Question: i am wondering about what exactly a blob is? Is it is possible to reduce background noises in the image? Or is it possible to find largest region in and image, more epecifically if an image contains hand and head segments only then is it possible to separete hand or head regions only?? ??
> Suggest me, i have an image containing hand gesture only. I used skin
detection technique to do so. But the problem is i have small other
noises in the image that have same color as hand(SKIN). I want typical
hand gestures only, with removed noises. Help me??

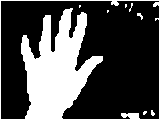
Answer: Using the <URL>, any reason you can't just clear the small bits from your image?
'''
// create an instance of blob counter algorithm
BlobCounterBase bc = new ...
// set filtering options
bc.FilterBlobs = true;
bc.MinWidth = 5;
bc.MinHeight = 5;
// process binary image
bc.ProcessImage( image );
Blob[] blobs = bc.GetObjects( image, false );
// process blobs
var rectanglesToClear = from blob in blobs select blob.Rectangle;
using (var gfx = Graphics.FromImage(image))
{
foreach(var rect in rectanglesToClear)
{
if (rect.Height < someMaxHeight && rect.Width < someMaxWidth)
gfx.FillRectangle(Brushes.Black, rect);
}
gfx.Flush();
}
'''